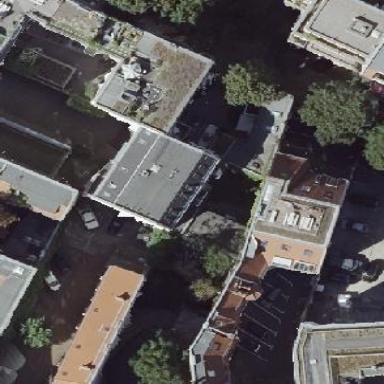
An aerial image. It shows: Residential building with double saltbox roof shape.